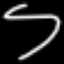
Label: squiggle